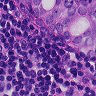
Metastatic tissue present: yes